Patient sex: F
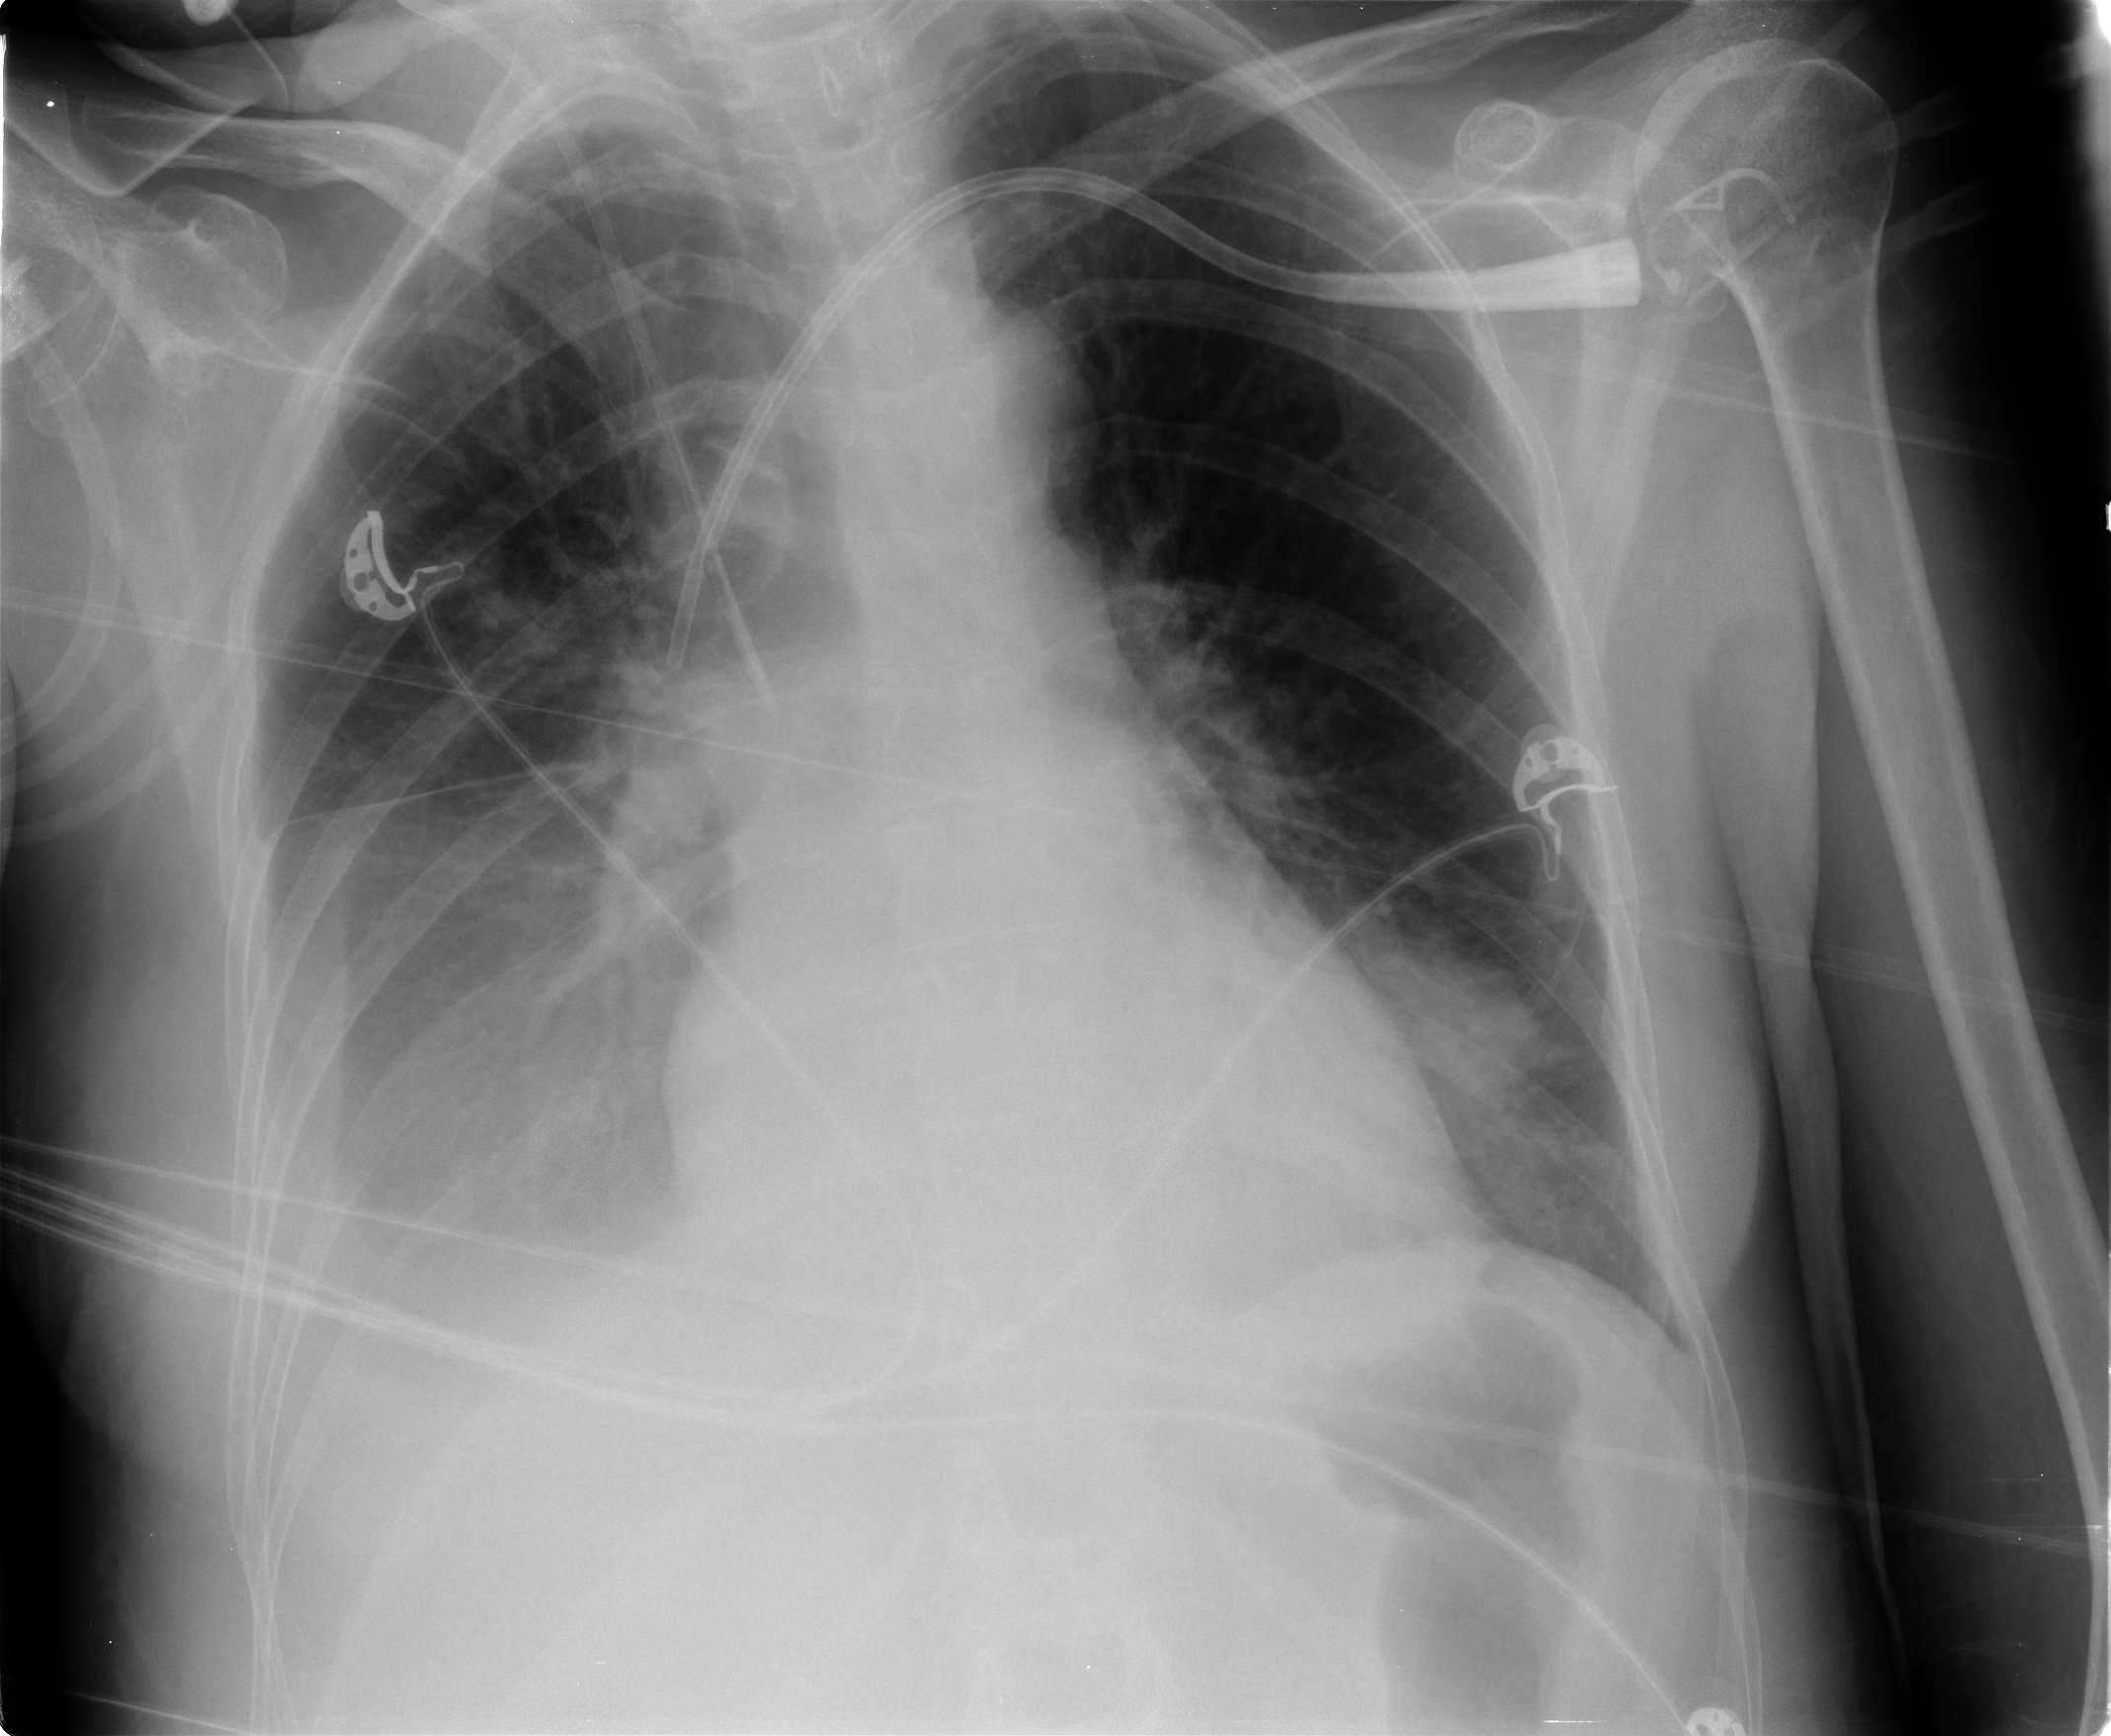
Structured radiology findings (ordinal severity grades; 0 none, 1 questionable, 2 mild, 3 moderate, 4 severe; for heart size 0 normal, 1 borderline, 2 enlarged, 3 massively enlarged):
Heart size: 0
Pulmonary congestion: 1
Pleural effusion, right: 3
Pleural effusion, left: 1
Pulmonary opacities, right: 0
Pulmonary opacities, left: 2
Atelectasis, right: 3
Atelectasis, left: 2